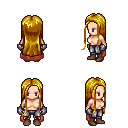
a pixel art fantasy rpg character, female body template, human, light skin, maroon cape, metal pants, blonde extra-long hairstyle, metal gloves, brown shoes, four views (front, back, left, right), 2x2 character sprite sheet, small pixel art, hard edges, no anti-aliasing